Question: I have this below code:
'''
{
str = str + "<thead><tr><th class=tableGridFontHeader>Condition</th>";
str = str + "<th class=tableGridFontHeader>UnAdjusted Value</th></tr></thead>";
str = str + "<tbody></tbody><tr><td class=tableGridFont align=center>B-Average</td>";
str = str + "<td>" + avgUnAdjTxt + "</td></tr>";
str = str + "<tr><td class=tableGridFont align=center>C-Rough</td>";
str = str + "<td>" + accounting.formatMoney(roughUnAdjTxt, "$", 0) + "</td></tr></tbody>";
$("#blackBookWholeSaleTable").html(str);
'''
My css:
'''
.tableGridFontHeader
{
font-size:16px;
color:#09364b;
background-color:#bdd2dc;
padding-left: 15px;
}
.tableGridFont
{
font-size:14px;
color:#555f60;
padding-left: 15px;
}
}
'''
I am seeing an extra row when I reload this table:

I can't remove it no matter what I do. When I look at the source I see an extra tbody.
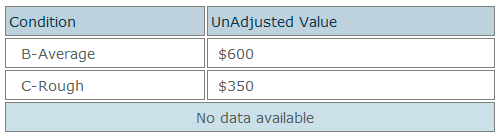
Answer: In the third row, you have closed the tbody.
'''
str = str + "<tbody></tbody><tr><td class=tableGridFont align=center>B-Average</td>";
'''
change this to:
'''
str = str + "<tbody><tr><td class=tableGridFont align=center>B-Average</td>";
'''